Question: I have two tables that I want to join, the problem is a one to many relation.
I have in table 1 a column called gender which is either 1 or 2. Now I want to join that with table two, which is a one to many relation and want it to join with the English description.

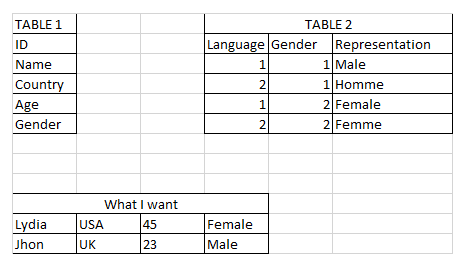
Answer: Just include the 'language' number in your join condition.
'''
select t1.*, t2.Representation
from t1
inner join t2
on t1.Gender=t2.Gender
and t2.Language=1
'''
Or if you have a third table that tells you which language corresponds to the number in 'language':
'''
select t1.*, t2.Representation
from t1
inner join t2
on t1.Gender=t2.Gender
inner join t3
on t2.Language=t3.Language
where t3.LanguageName = 'English'
'''